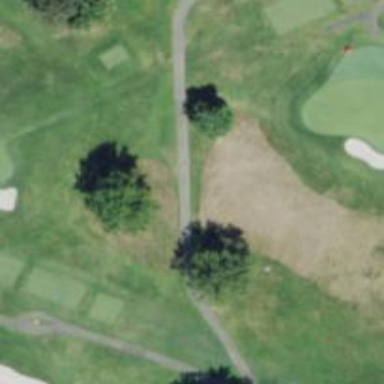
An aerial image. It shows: Path for both road and golf.